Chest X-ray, PA view. Patient: 38 years old, sex F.
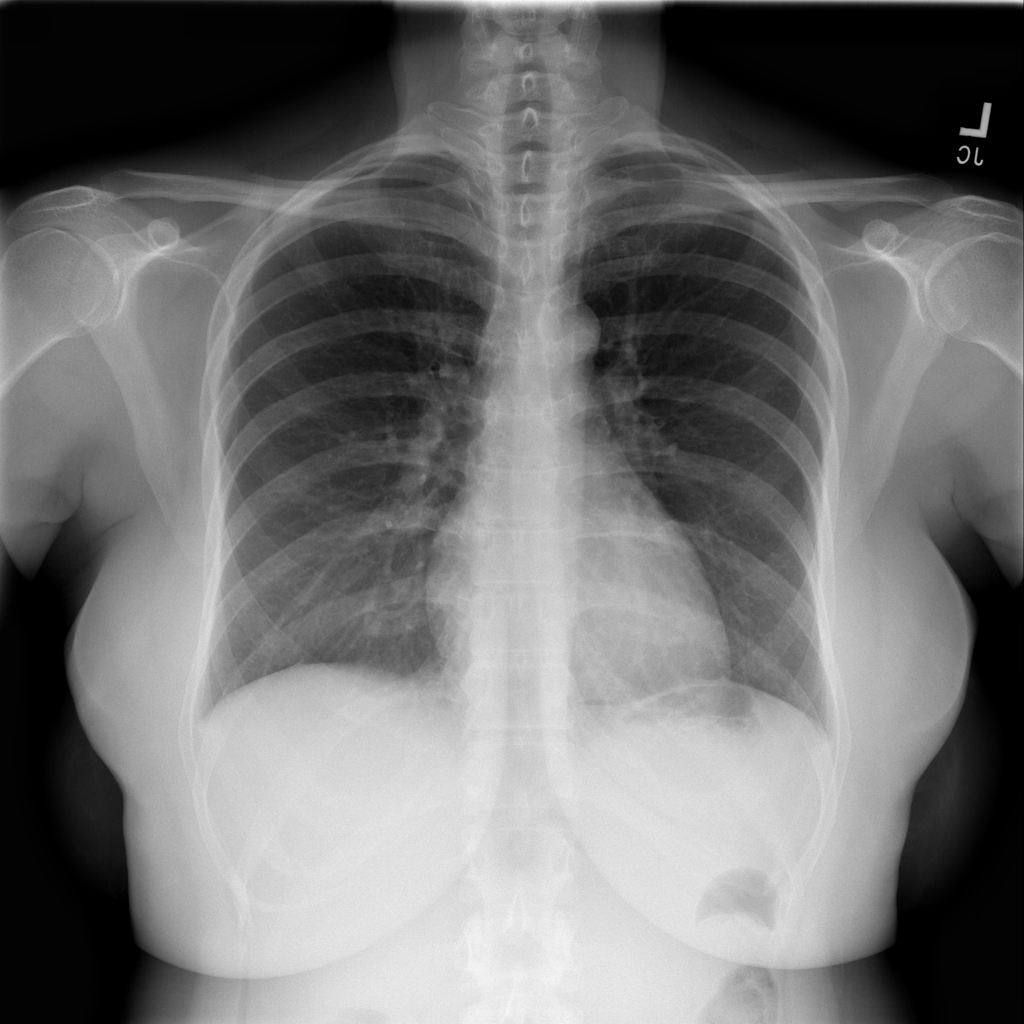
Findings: No Finding